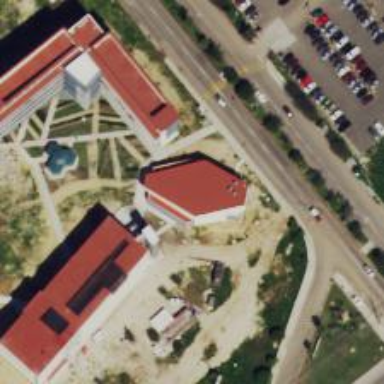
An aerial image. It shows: Conference centre.